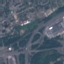
Land use / land cover: Highway